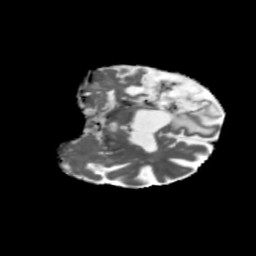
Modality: MD
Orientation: coronal
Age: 68
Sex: male
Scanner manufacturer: siemens
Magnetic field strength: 3 T
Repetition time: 5.47 s
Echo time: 0.0854 s